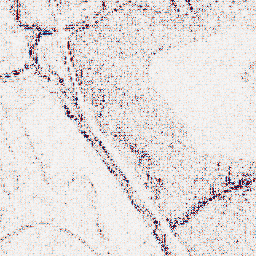
Category: wavelet
Decomposition family: wavelet_biorthogonal
Decomposition parameters: wavelet: bior2.4
level: 1
Upsampling method: linear_exact
Upsampling parameters: scale: 4
Upsampling scale: 4